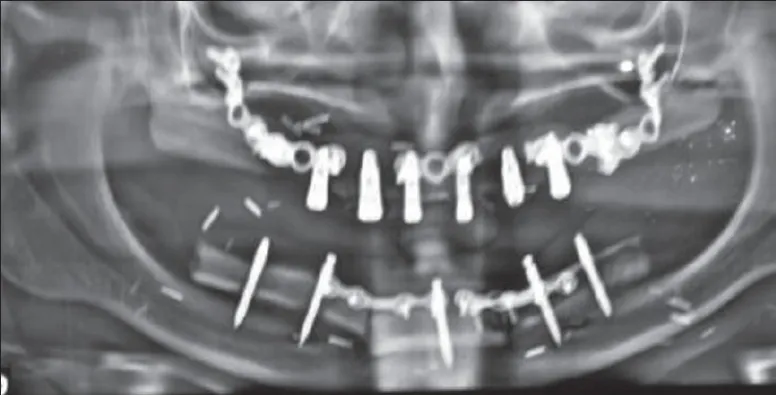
Postoperative OPG showing the reconstructed upper and lower alveolus (free fibula) and the dental implants.
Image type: radiology (x_ray)